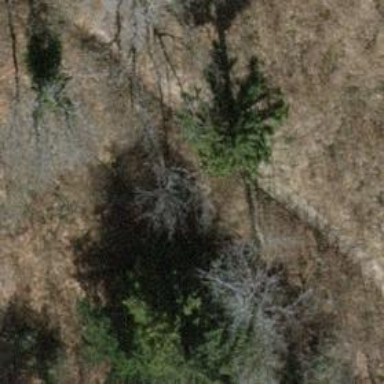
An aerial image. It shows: Unpaved path.